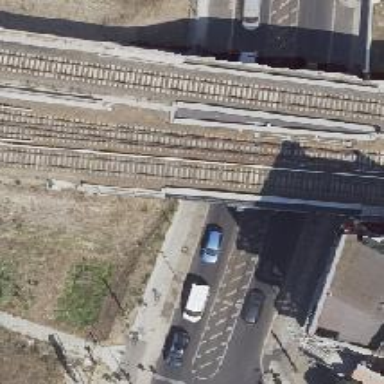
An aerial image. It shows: Bridge carrying electrified light rail track.